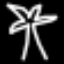
Label: palm tree